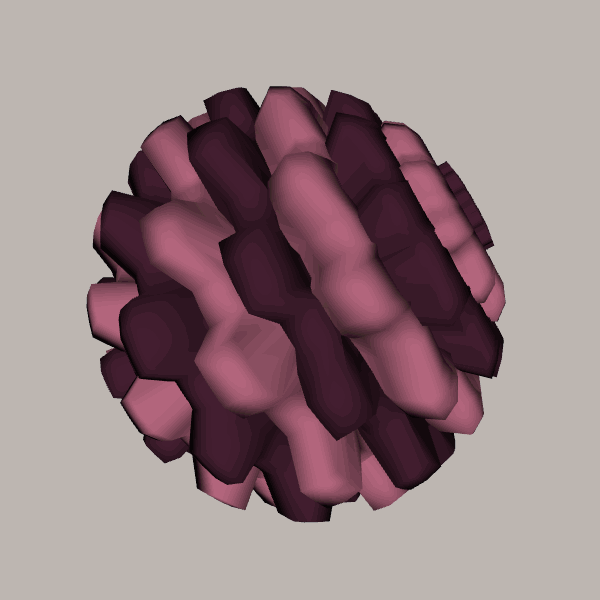
Background: light